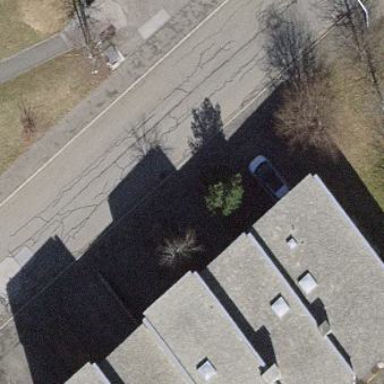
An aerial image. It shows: Semi-detached house with flat roof.